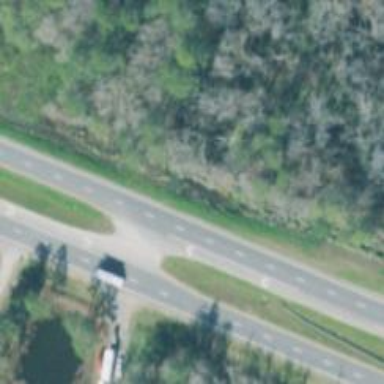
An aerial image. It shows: Dual carriageway trunk highway with asphalt surface. It is expressway.